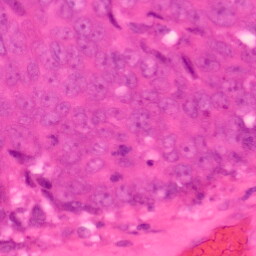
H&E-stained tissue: Colon